Question: The result is shown to be like this.. I tried about of method no matter what it can't seem to move up. thank you in advance
1. Is there anyway for the Court array to move up??
2. Or should i delete the row directly
'if __name__ == '__main__': #start of program'
'''
master = Tk()
newDirRH = "C:/VSMPlots"
FileName = "J123"
TypeName = "1234"
Field = [1,2,3,4,5,6,7,8,9,10]
Court = [5,4,1,2,3,4,5,1,2,3]
Field = "
,,".join(str(x) for x in Field) # to leave a line in each Field array
Court = "
,,,".join(str(y1) for y1 in Court) # to leave a line in each Court array
stringText = "Name, Type, Field, Court
" + str(FileName) + ',' + str(TypeName) + ',' + Field + '
,,,' + Court
newfile = newDirRH + "/Try.csv"
text_file = open(newfile, "w")
x = stringText
text_file.write(x)
text_file.close()
print "Done"
'''

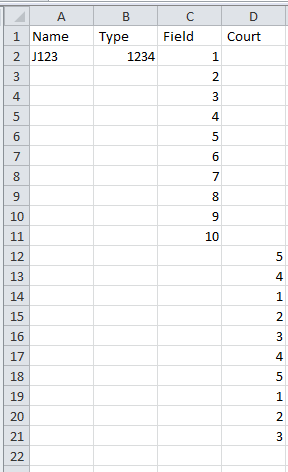
Answer: First of all please use the <URL> to write CSV.
Secondly, use 'zip' to create the list of Field / Court pairs, e.g.
'''
>>> Field = [1,2,3,4,5,6,7,8,9,10]
>>> Court = [5,4,1,2,3,4,5,1,2,3]
>>> zip(Field, Court)
[(1, 5), (2, 4), (3, 1), (4, 2), (5, 3), (6, 4), (7, 5), (8, 1), (9, 2), (10, 3)]
'''
you can iterate over this list as follows:
'''
for field, court in zip(Field, Court):
stringText = ','.join((FileName, TypeName, field, court))
'''